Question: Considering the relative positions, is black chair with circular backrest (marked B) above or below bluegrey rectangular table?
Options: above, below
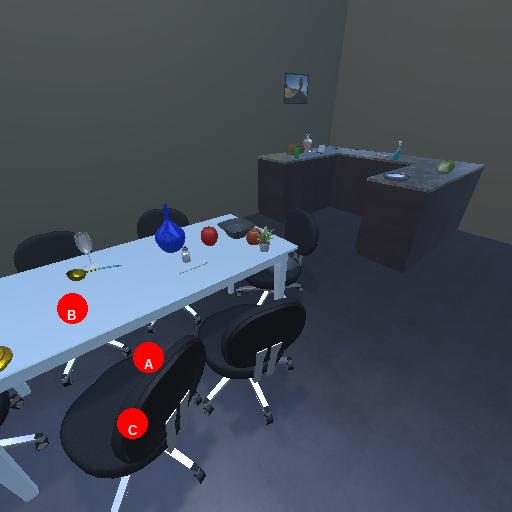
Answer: above